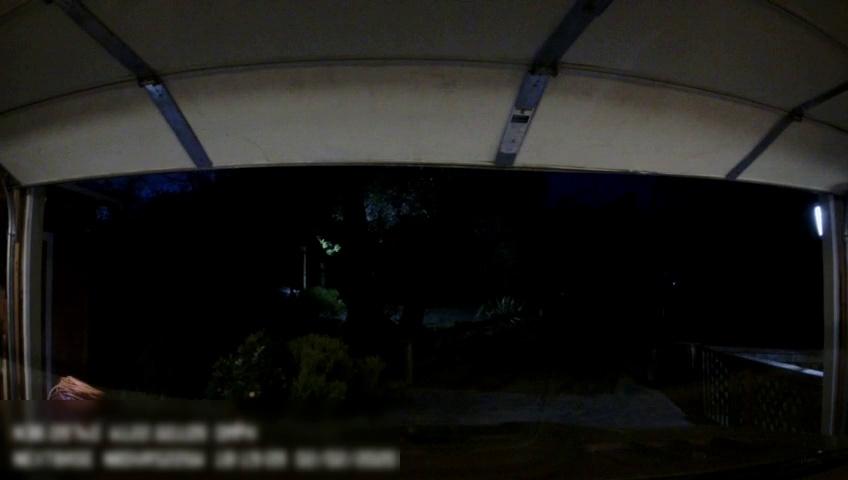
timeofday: Night
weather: Other
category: Drivable Space
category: Drivable Space